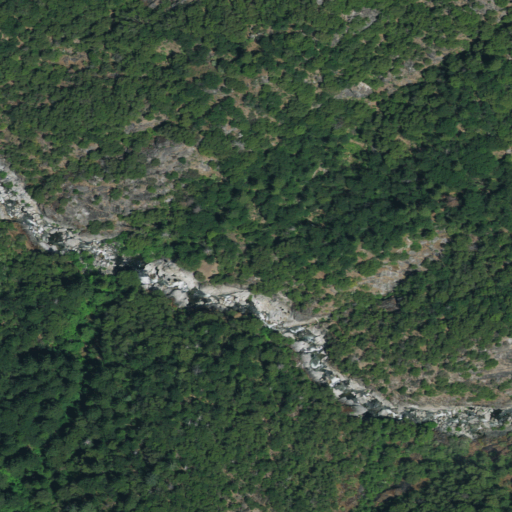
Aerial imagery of valley in California named O'Connor Gulch containing evergreen forest, shrub, and mixed forest